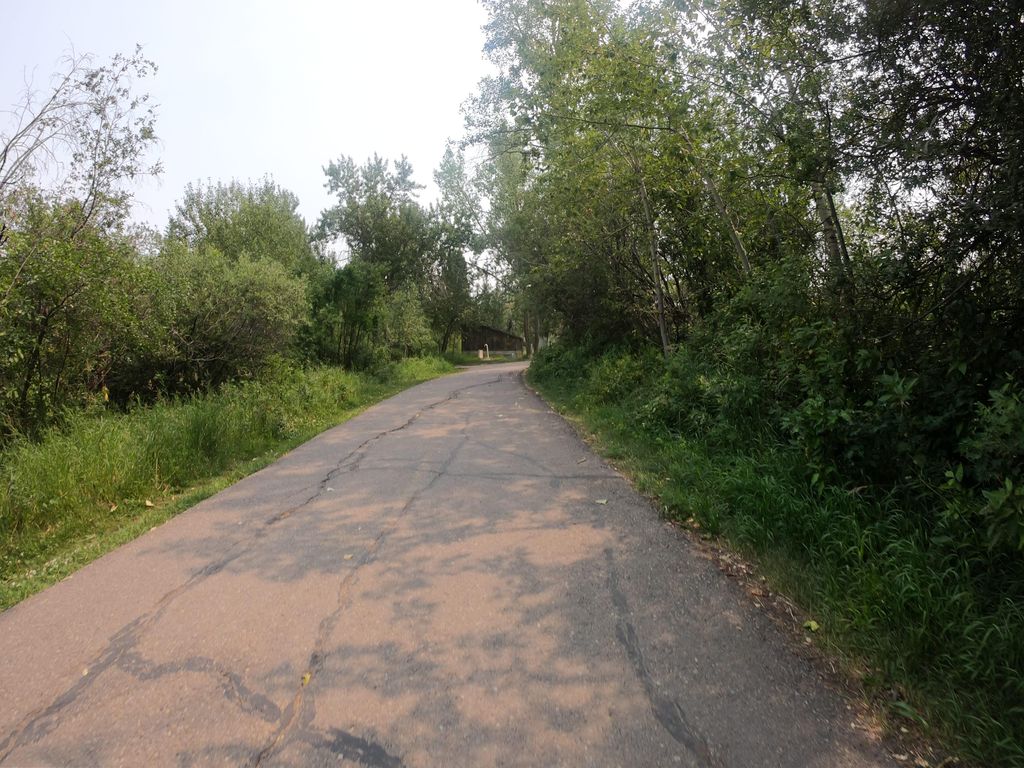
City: calgary